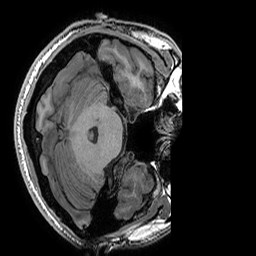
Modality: T1w
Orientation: axial
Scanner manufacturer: ge
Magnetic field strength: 3 T
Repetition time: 0.008156 s
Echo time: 0.00318 s